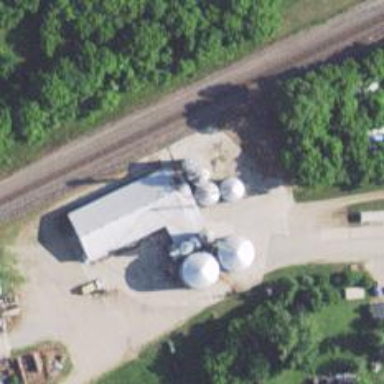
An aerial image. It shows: Silo.